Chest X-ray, AP view. Patient: 55 years old, sex M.
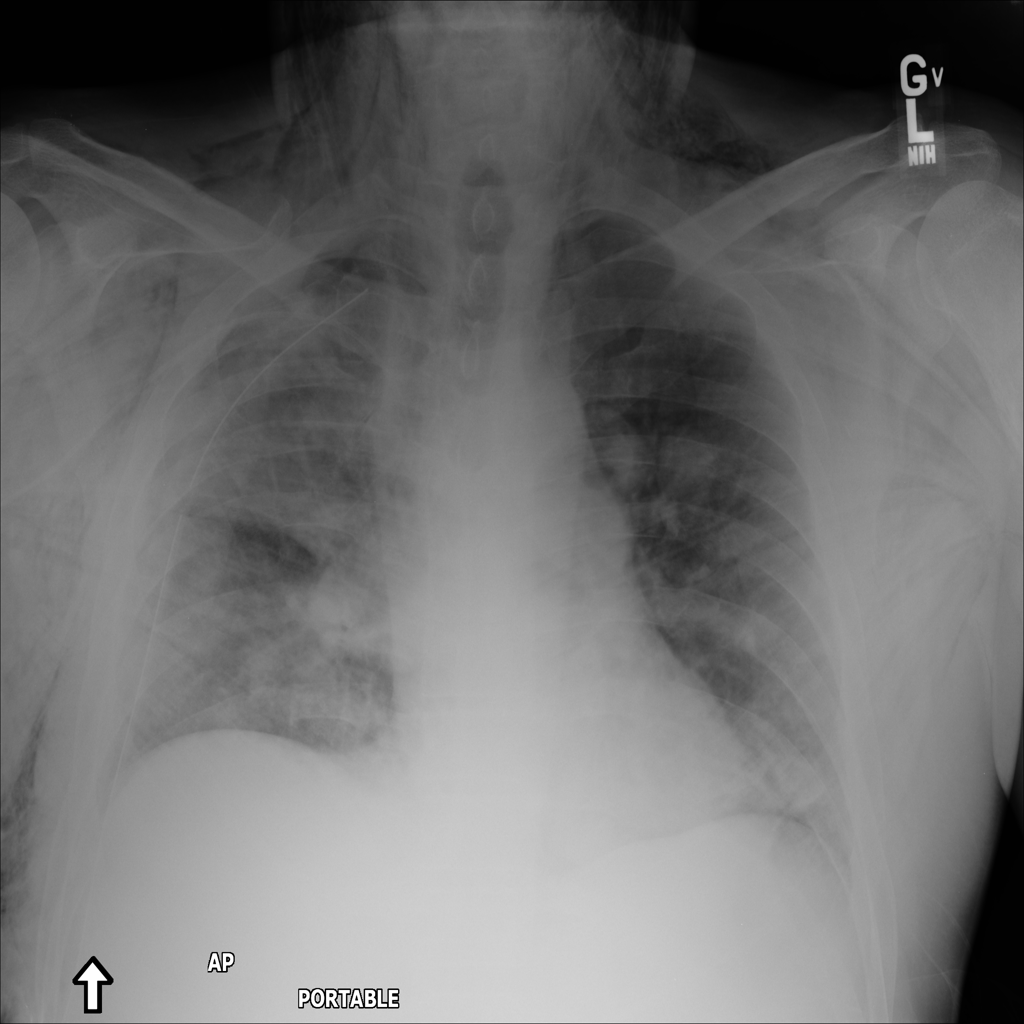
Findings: Emphysema, Nodule, Pneumothorax